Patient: sex F, age 27
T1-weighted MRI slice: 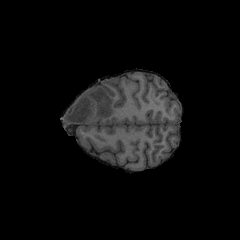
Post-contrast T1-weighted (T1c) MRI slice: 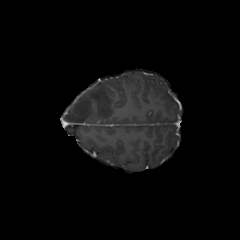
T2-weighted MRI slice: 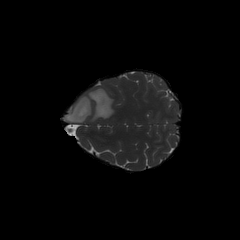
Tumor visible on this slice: yes
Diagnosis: Astrocytoma, IDH-mutant
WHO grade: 4